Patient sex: M
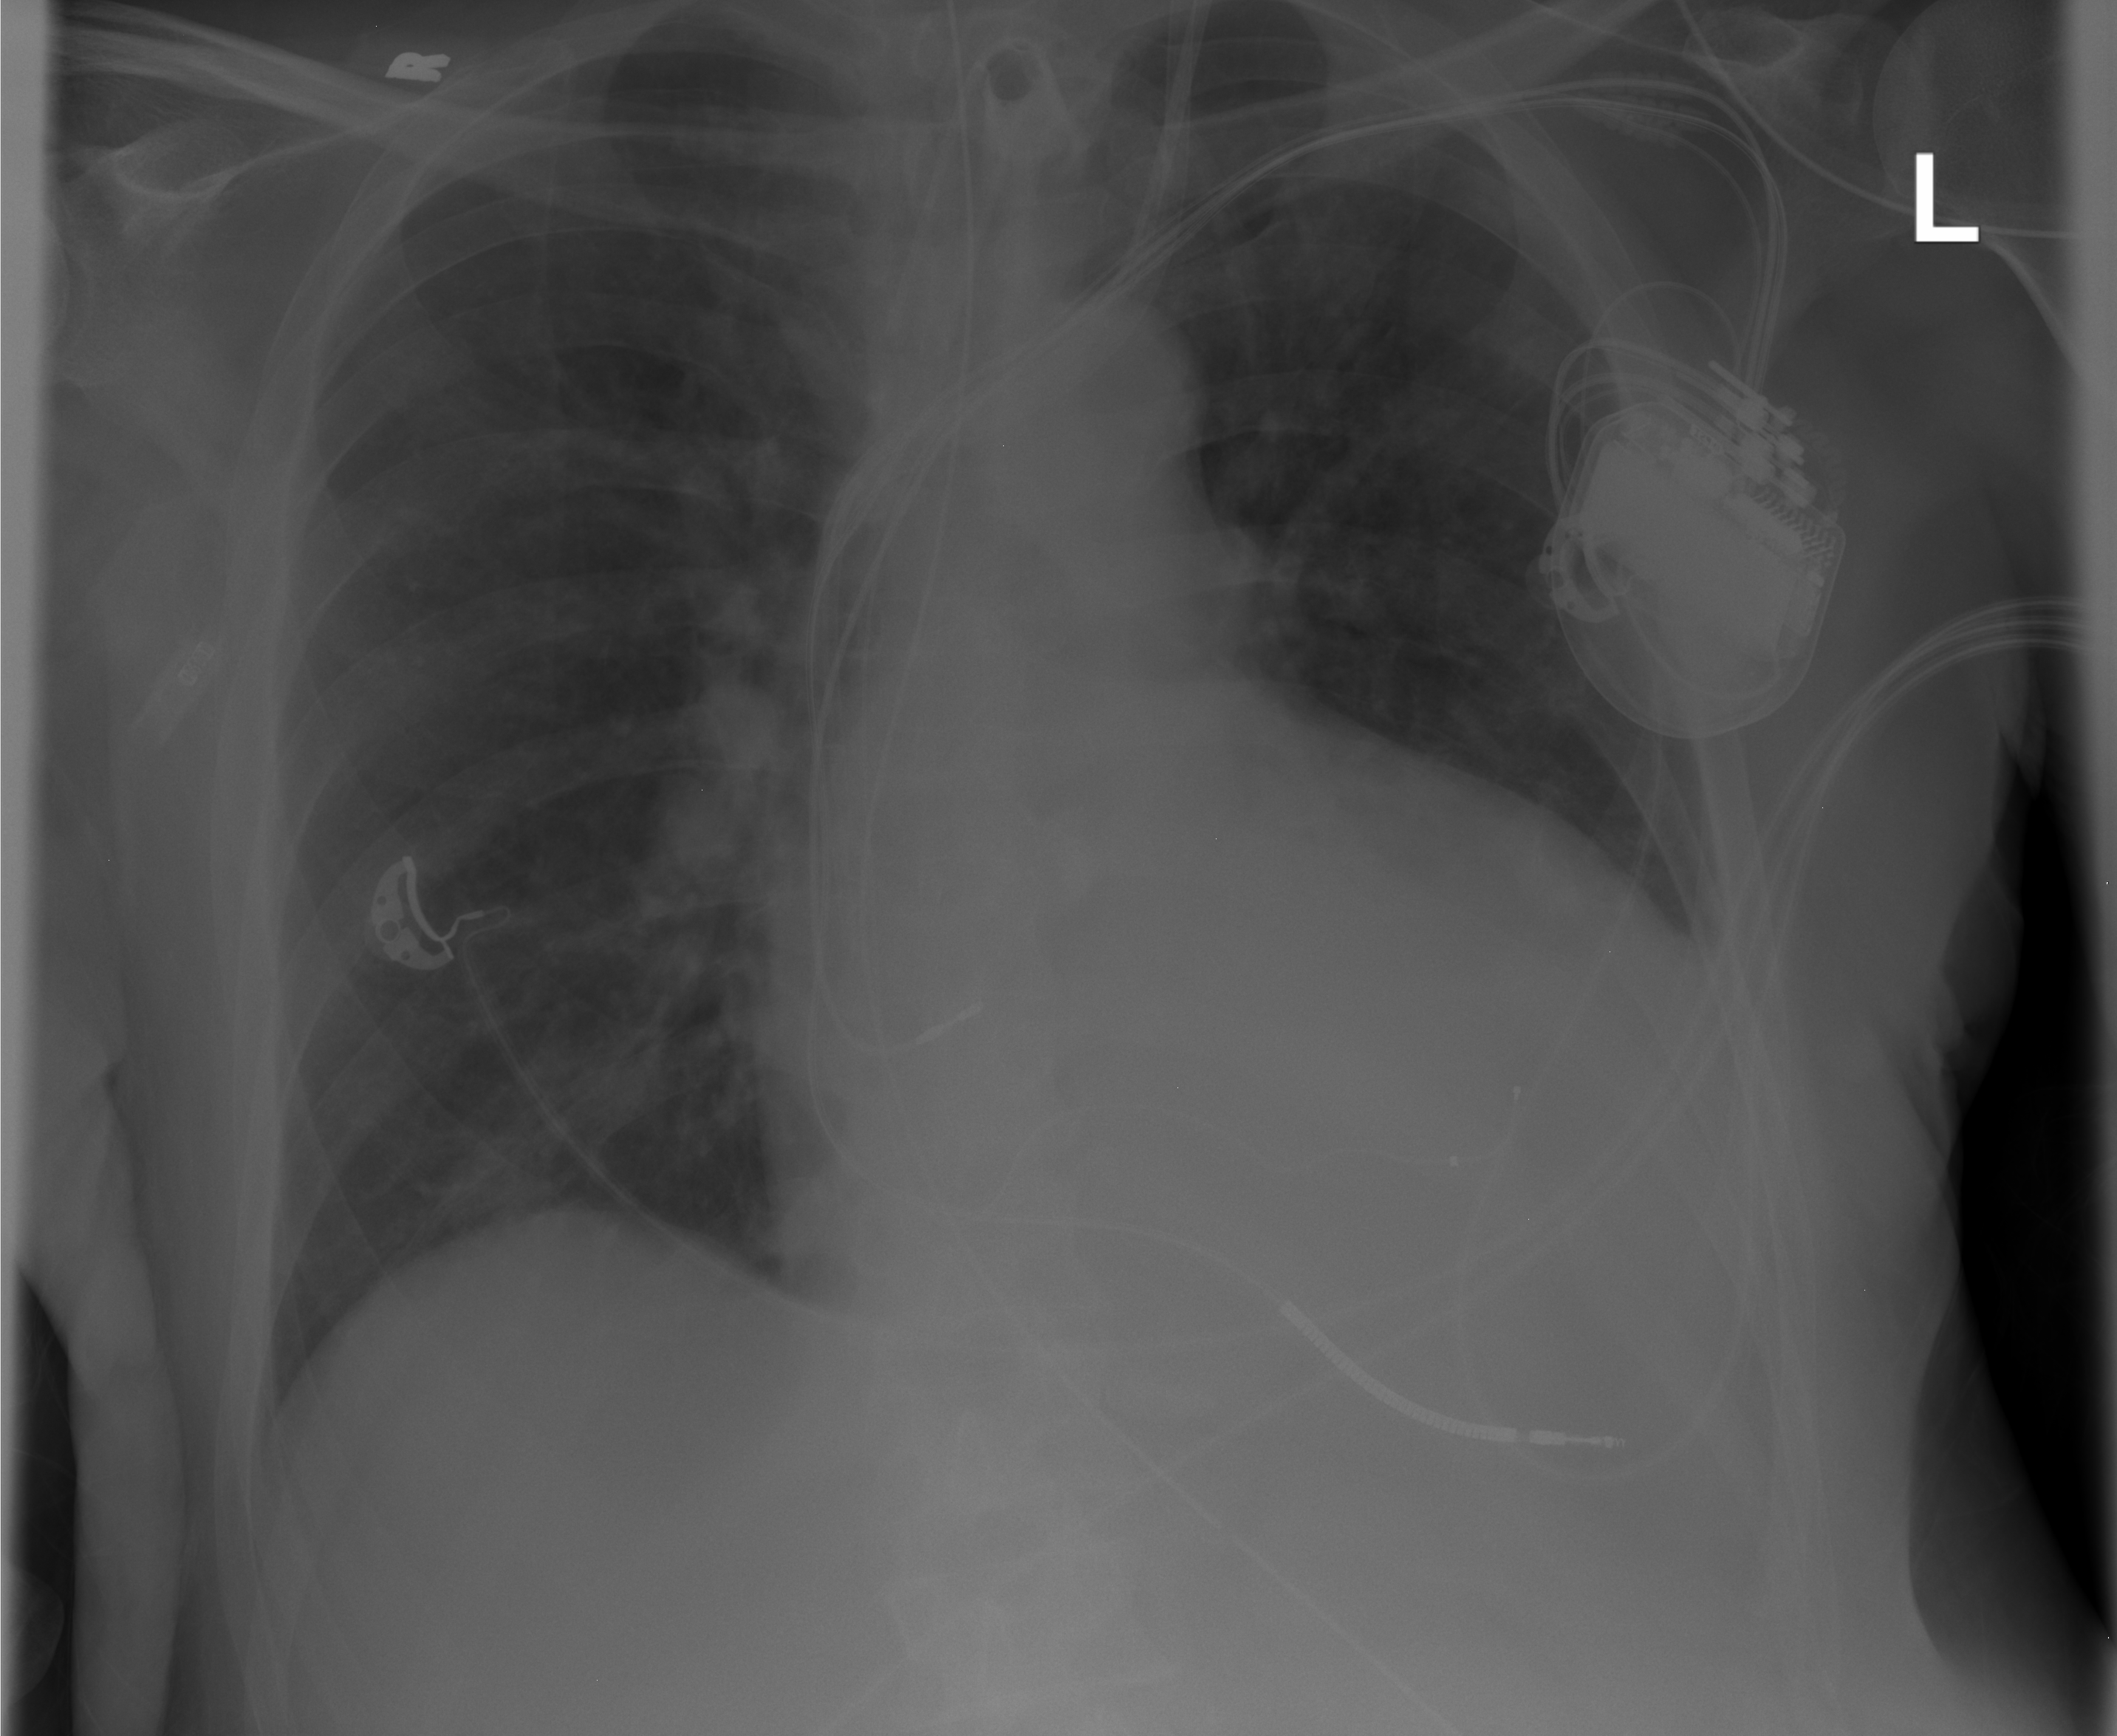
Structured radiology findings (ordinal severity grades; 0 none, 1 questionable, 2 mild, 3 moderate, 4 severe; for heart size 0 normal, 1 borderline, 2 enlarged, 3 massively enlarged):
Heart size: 2
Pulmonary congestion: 0
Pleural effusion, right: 0
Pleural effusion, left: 1
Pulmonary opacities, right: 2
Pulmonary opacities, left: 0
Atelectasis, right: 0
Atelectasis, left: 0